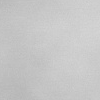
Atmospheric dust classification: dusty